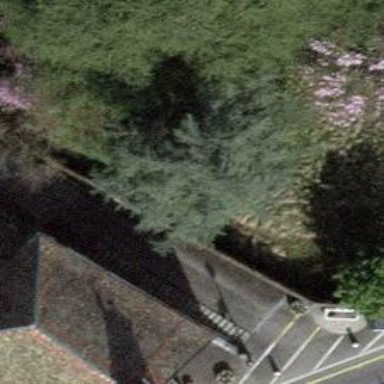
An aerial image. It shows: Evergreen tree with needle-leaved leaves.